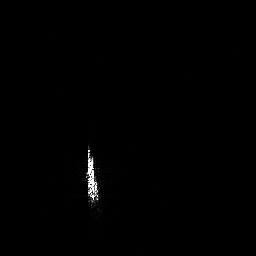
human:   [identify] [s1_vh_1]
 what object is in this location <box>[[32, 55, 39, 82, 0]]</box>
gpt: <ref>1 medium ship at the center</ref>